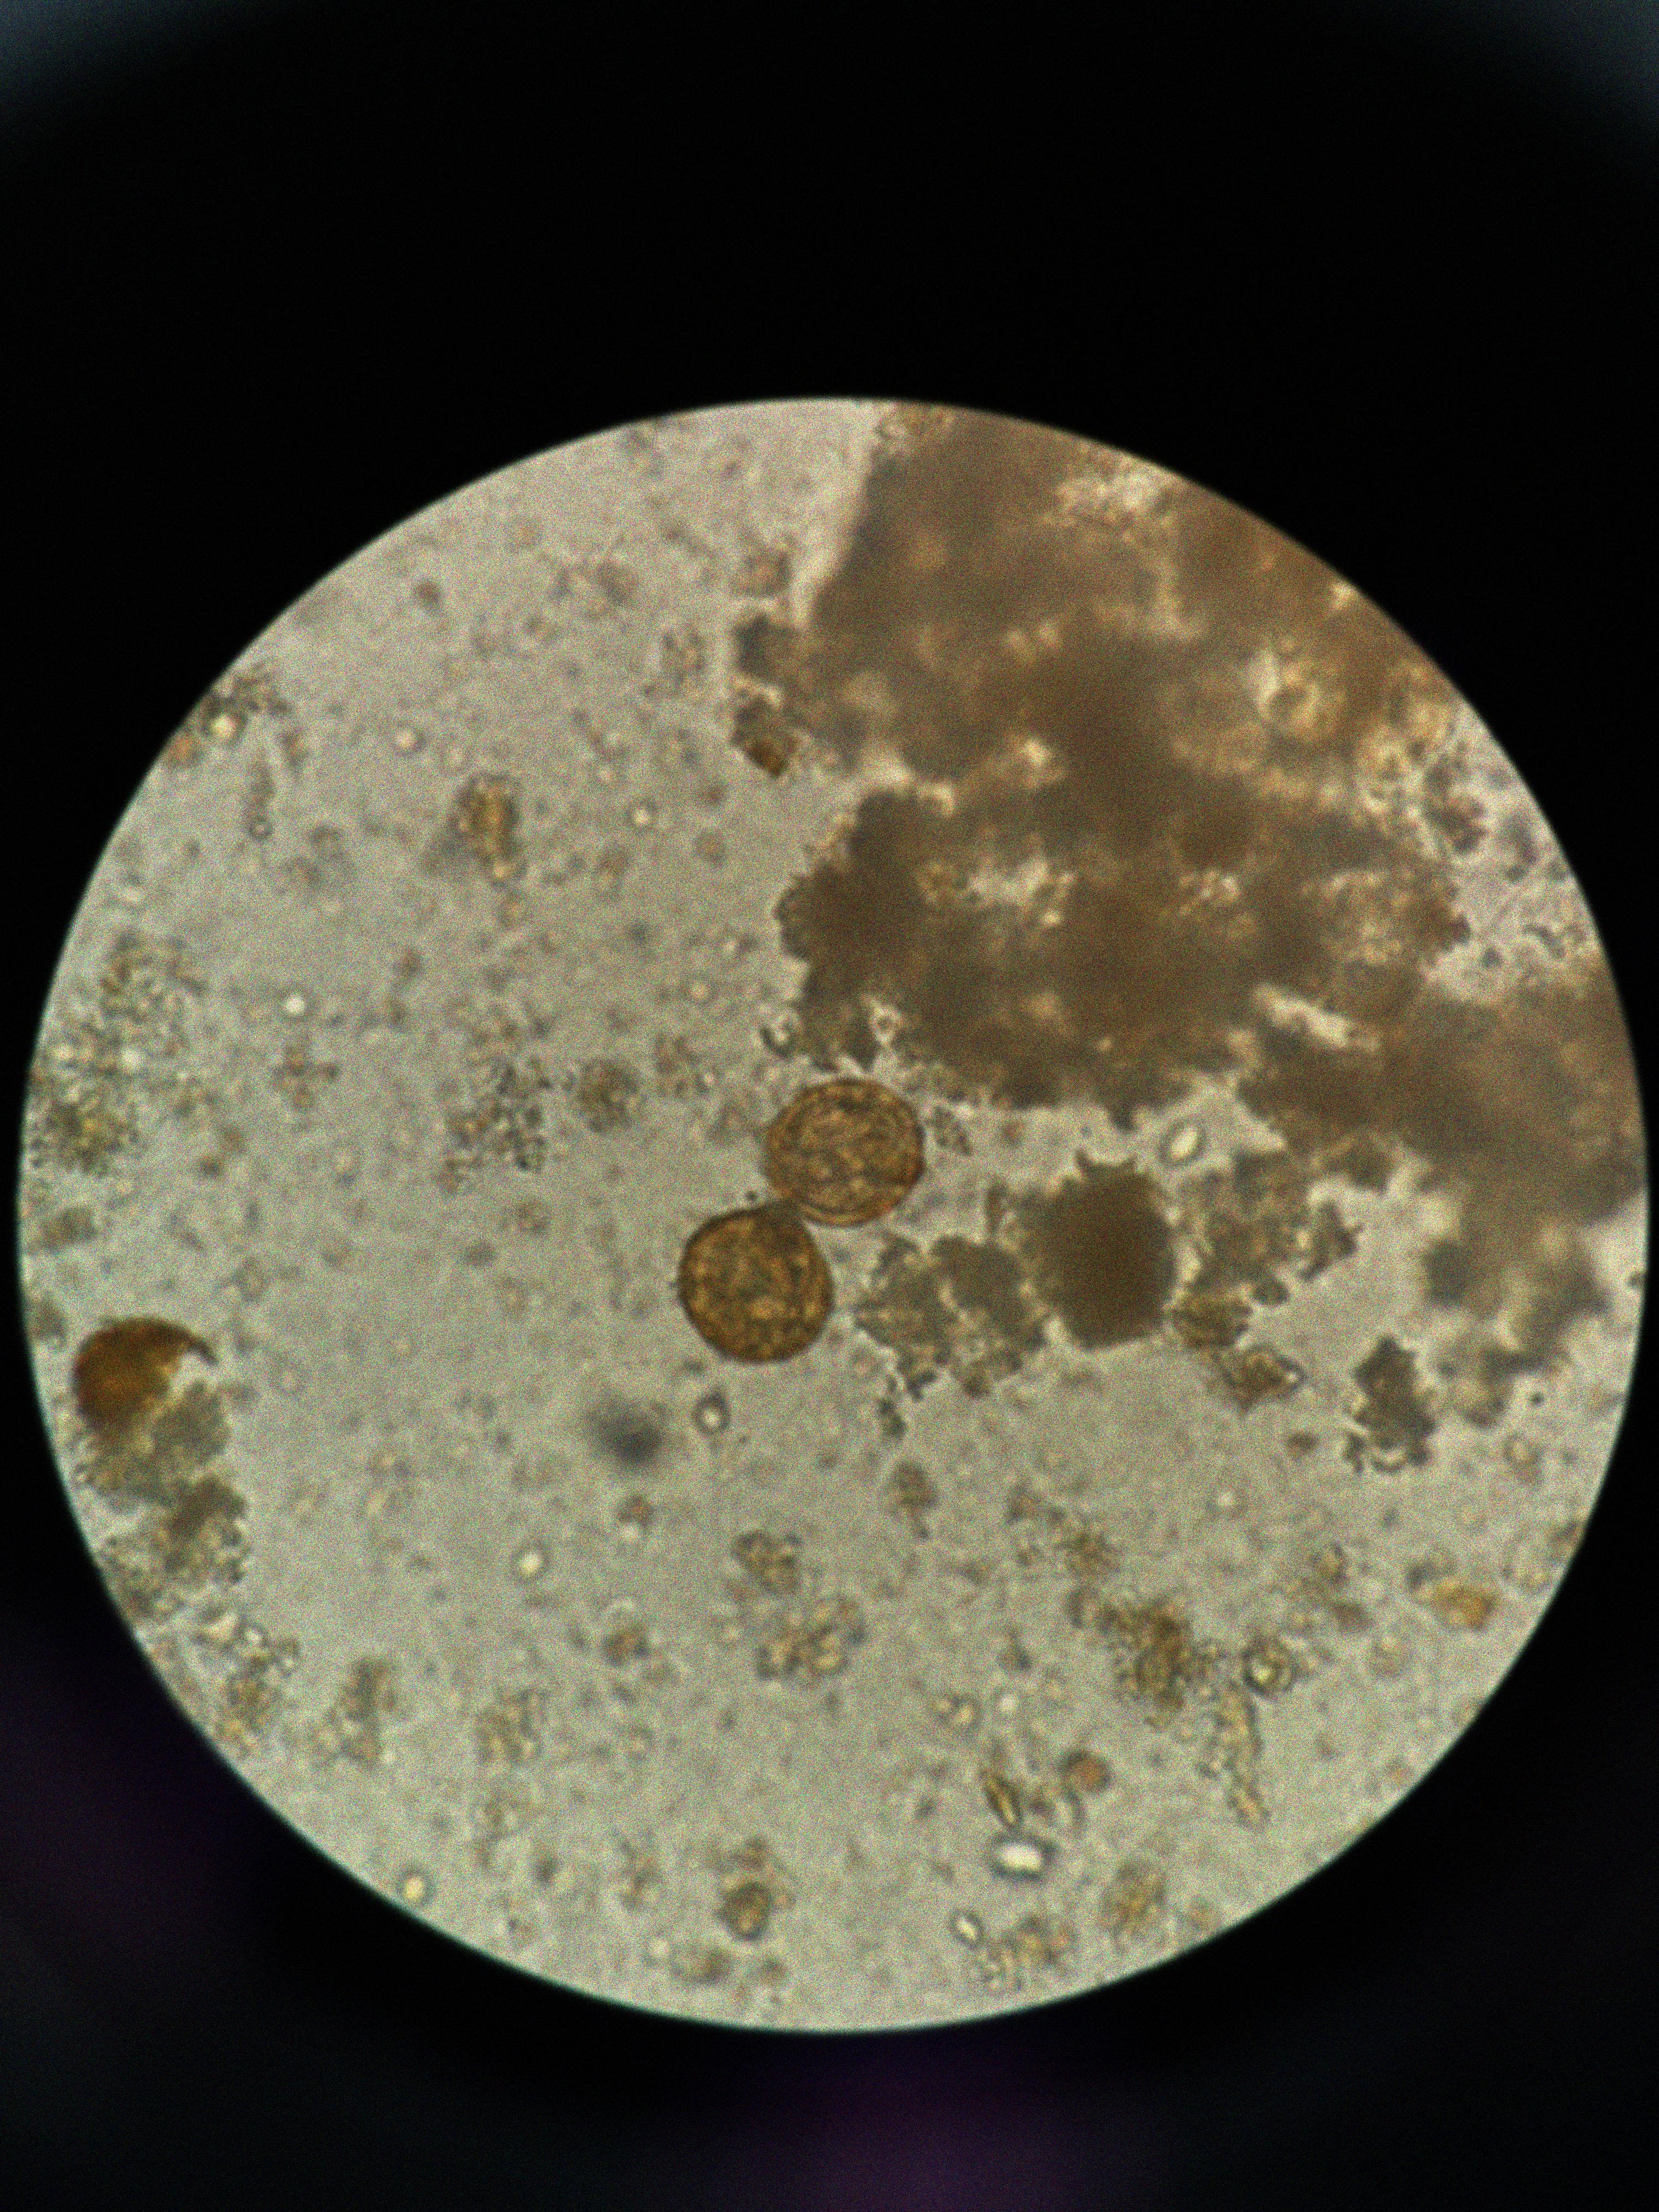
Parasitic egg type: Ascaris lumbricoides